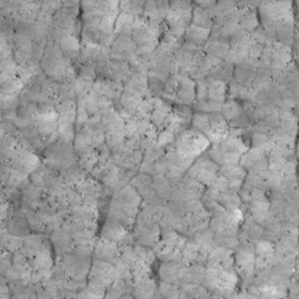
Label: non_frost